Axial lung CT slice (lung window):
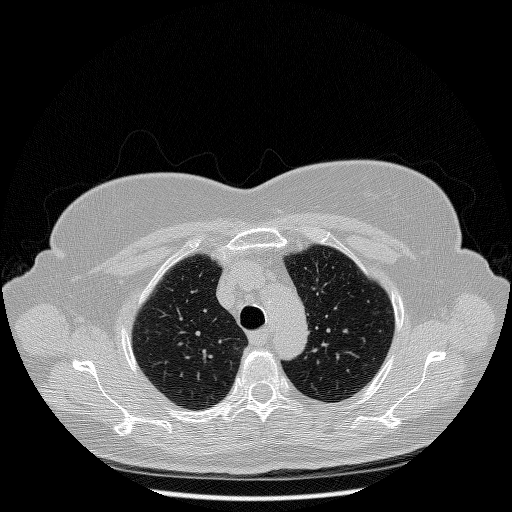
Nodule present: no